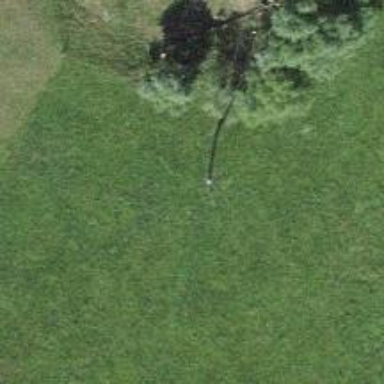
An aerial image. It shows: Power pole.